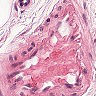
Metastatic tissue present: no